Question: I'm using 'NSMutableParagraphStyle' in my 'UITextview' for adding linespace between each row text.
When I type something in textview, cursor height is normal. but when I move cursor position to text on the 2nd row (not the last row), cursor height is getting bigger.

What should I do to make cursor height normal in every row of the texts?
This is code I'm currently using:
'''
NSMutableParagraphStyle *paragraphStyle = [[NSMutableParagraphStyle alloc] init];
paragraphStyle.lineSpacing = 30.;
textView.font = [UIFont fontWithName:@"Helvetica" size:16];
textView.attributedText = [[NSAttributedString alloc] initWithString:@"My Text" attributes:@{NSParagraphStyleAttributeName : paragraphStyle}];
'''
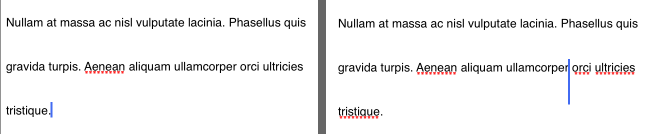
Answer: Finally I found a solution that solve my problem.
Changing the cursor height is possible by subclassing the 'UITextView', then overriding the 'caretRectForPosition:position' function. For example:
'''
- (CGRect)caretRectForPosition:(UITextPosition *)position {
CGRect originalRect = [super caretRectForPosition:position];
originalRect.size.height = 18.0;
return originalRect;
}
'''
Documentation link: <URL>
---
## Update: Swift 2.x or Swift 3.x
See <URL>.
---
## Update: Swift 4.x or Swift 5.x
For Swift 4.x use 'caretRect(for position: UITextPosition) -> CGRect'.
'''
import UIKit
class MyTextView: UITextView {
override func caretRect(for position: UITextPosition) -> CGRect {
var superRect = super.caretRect(for: position)
guard let font = self.font else { return superRect }
// "descender" is expressed as a negative value,
// so to add its height you must subtract its value
superRect.size.height = font.pointSize - font.descender
return superRect
}
}
'''
Documentation link: <URL>